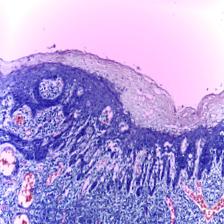
Diagnosis: Normal